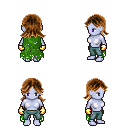
a pixel art fantasy rpg character, female body template, dark elf, purple skin, green tattered cape, teal pants, brown loose hair, gold gloves, four views (front, back, left, right), 2x2 character sprite sheet, small pixel art, hard edges, no anti-aliasing